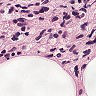
Metastatic tissue present: yes